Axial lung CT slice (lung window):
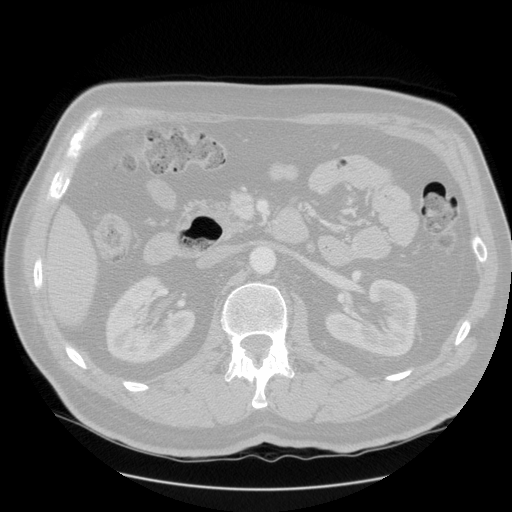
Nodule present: no